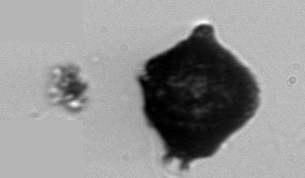
Label: Gonyaulax